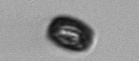
Label: Thalassiosira